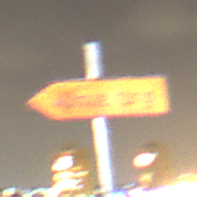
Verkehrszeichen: UmleitungswegweiserLinksweisend
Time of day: Night
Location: Outdoor (Urban)
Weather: PartlyCloudy
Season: NotSpecified
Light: Artificial